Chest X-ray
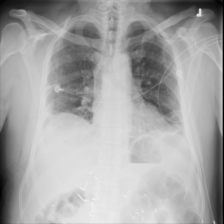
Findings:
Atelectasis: positive
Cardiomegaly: negative
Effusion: negative
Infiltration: negative
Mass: negative
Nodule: negative
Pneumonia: negative
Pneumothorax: negative
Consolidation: negative
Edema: negative
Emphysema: negative
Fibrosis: negative
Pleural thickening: negative
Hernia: negative